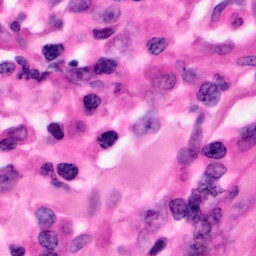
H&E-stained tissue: Pancreatic